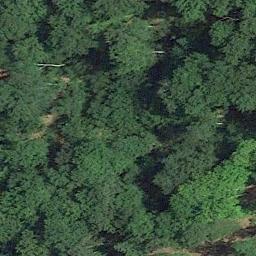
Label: forest